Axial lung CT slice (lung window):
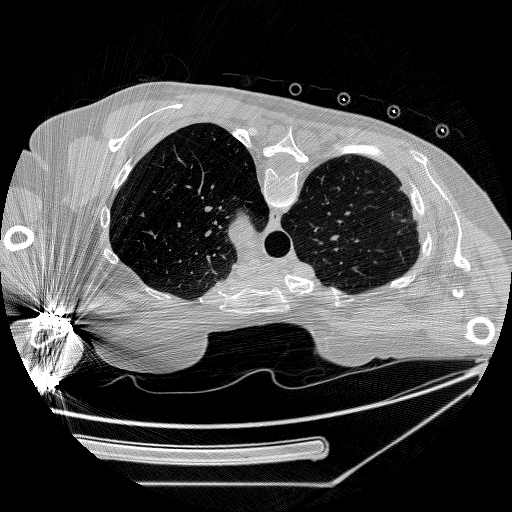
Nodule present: no